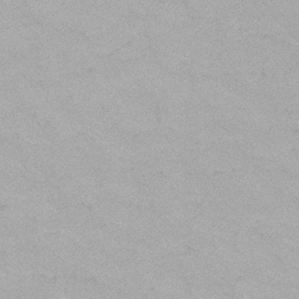
Label: frost